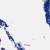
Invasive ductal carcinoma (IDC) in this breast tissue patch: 0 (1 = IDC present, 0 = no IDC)